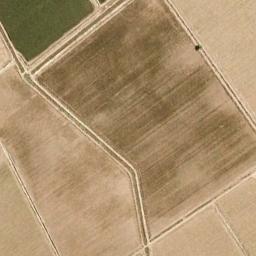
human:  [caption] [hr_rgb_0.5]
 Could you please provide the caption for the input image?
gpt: Several khaki rectangular farmlands of different sizes are arranged in neat rows .

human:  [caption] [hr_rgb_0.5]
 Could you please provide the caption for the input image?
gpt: Several tan rectangular farm fields .

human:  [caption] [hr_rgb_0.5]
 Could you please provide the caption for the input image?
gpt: Several dirt roads are in rectangular farmlands .

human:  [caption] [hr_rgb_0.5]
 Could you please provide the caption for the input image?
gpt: There are some bare rectangular farmland .

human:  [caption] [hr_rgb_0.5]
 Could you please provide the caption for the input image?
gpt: There are some yellow rectangular farmlands and a green one .